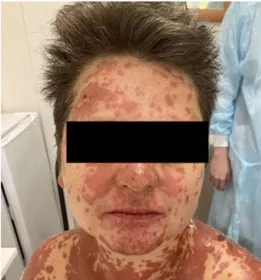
Skin process dynamics. (A) On the day of etanercept administration, palmar surfaces featured multiple bullae filled with serous content followed by erosive defects.
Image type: medical_photograph (oral_photograph)